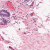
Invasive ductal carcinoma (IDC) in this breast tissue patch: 0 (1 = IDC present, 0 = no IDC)